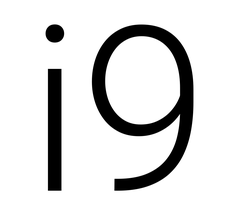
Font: Roboto_Light